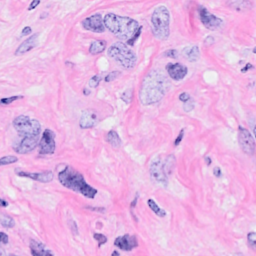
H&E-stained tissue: Breast